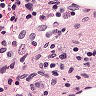
Metastatic tissue present: no